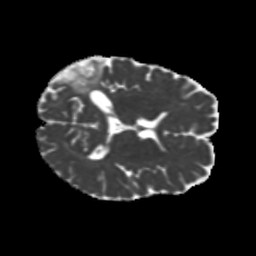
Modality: MD
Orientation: axial
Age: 39
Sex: female
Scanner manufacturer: siemens
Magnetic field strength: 3 T
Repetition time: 5.25 s
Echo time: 0.08 s